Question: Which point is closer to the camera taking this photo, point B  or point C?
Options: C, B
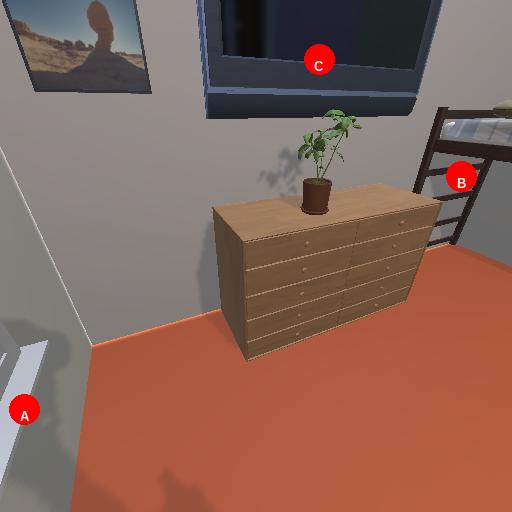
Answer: C